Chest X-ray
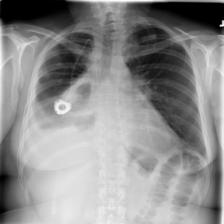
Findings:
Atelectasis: negative
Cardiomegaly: negative
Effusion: positive
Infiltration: negative
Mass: negative
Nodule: negative
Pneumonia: negative
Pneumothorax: negative
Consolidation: negative
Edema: negative
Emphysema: negative
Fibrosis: negative
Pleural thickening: negative
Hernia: negative